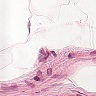
Metastatic tissue present: no